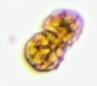
Label: Margalefidinium